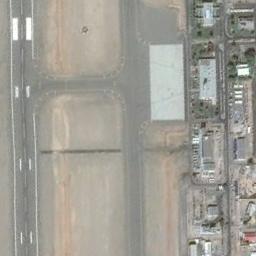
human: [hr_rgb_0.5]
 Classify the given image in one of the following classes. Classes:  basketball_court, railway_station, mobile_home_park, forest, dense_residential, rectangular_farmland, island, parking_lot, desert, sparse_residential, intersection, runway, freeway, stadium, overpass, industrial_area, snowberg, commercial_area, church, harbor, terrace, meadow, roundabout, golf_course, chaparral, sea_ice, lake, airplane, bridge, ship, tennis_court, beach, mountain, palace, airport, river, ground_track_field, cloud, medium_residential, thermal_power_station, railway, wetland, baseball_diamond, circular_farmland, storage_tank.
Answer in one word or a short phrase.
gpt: airport